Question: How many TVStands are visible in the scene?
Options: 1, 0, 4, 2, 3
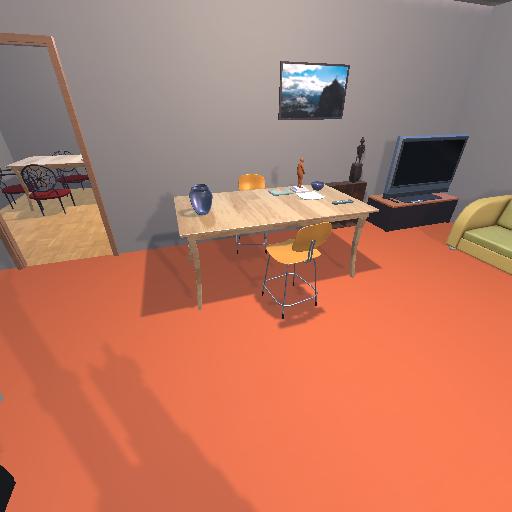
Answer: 1